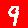
Digit: 9